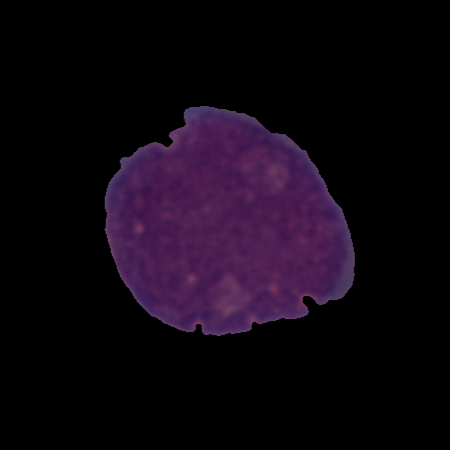
Label: cancer